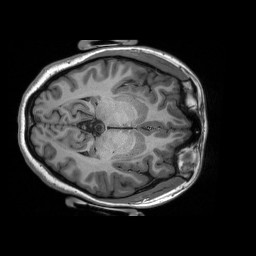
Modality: T1w
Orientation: coronal